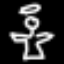
Label: angel